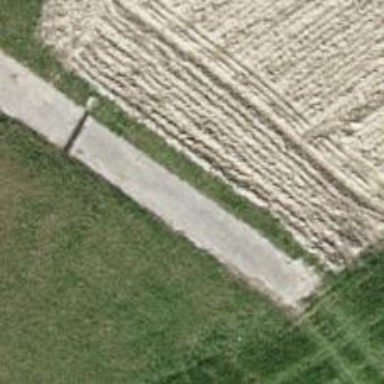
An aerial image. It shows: Well-maintained track road of grade 1.